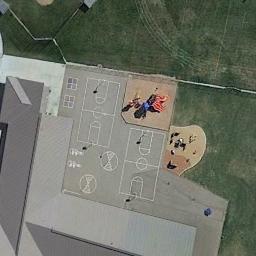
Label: basketball_court